Question: I'm on part 5 of the <URL> and I'm having an issue with the Bootstrap CSS. I just included it and the navbar isn't rendering as expected. This is what's happening:

As you can see the navbar items aren't horizontal but vertical. This is the HTML markup right now:
'''
<!DOCTYPE html>
<html>
<head>
<title><%= full_title(yield(:title)) %></title>
<%= stylesheet_link_tag "application", media: "all","data-turbolinks-track" => true %>
<%= javascript_include_tag "application", "data-turbolinks-track" => true %>
<%= csrf_meta_tags %>
<!--[if lt IE 9]>
<script src="http://html5shim.googlecode.com/svn/trunk/html5.js"></script>
<![endif]-->
</head>
<body>
<header class="navbar navbar-fixed-top navbar-inverse">
<div class="navbar-inner">
<div class="container">
<%= link_to "sample app", '#', id: "logo" %>
<nav>
<ul class="nav pull-right">
<li><%= link_to "Home", '#' %></li>
<li><%= link_to "Help", '#' %></li>
<li><%= link_to "Sign in", '#' %></li>
</ul>
</nav>
</div>
</div>
</header>
<div class="container">
<%= yield %>
</div>
</body>
</html>
'''
Any ideas on what might be the issue? I don't have any extraneous CSS added yet.
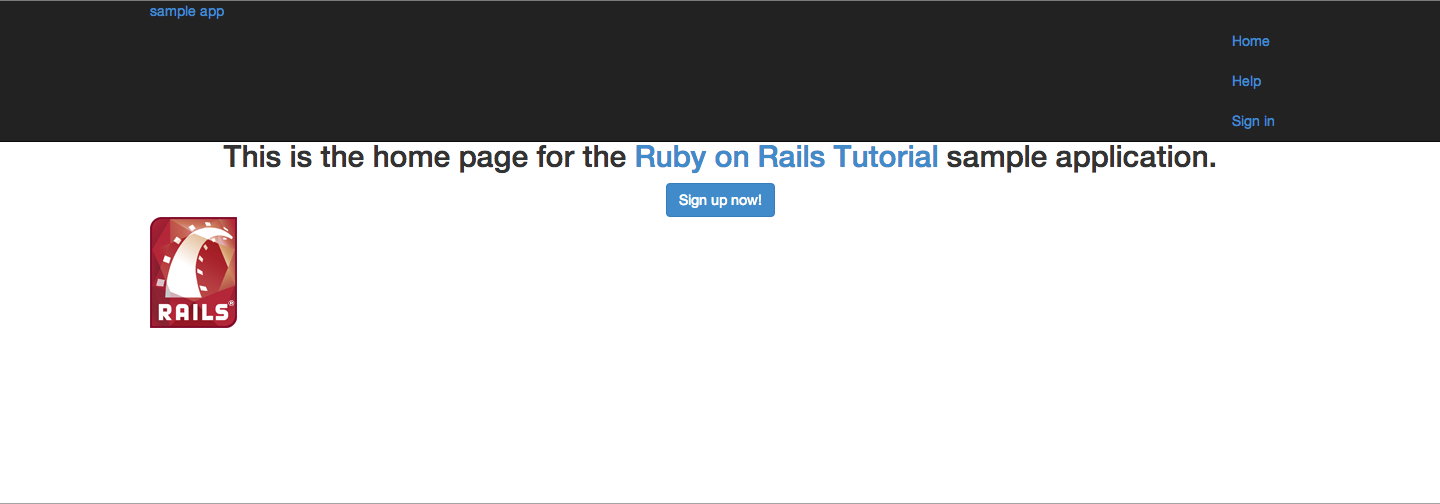
Answer: Ok, seems it was an issue with my version of Bootstrap and the version the tutorial uses. To fix the issue I just changed this line:
'''
<ul class="nav pull-right">
'''
To this
'''
<ul class="nav navbar-nav navbar-right">
'''
And got the desired result: